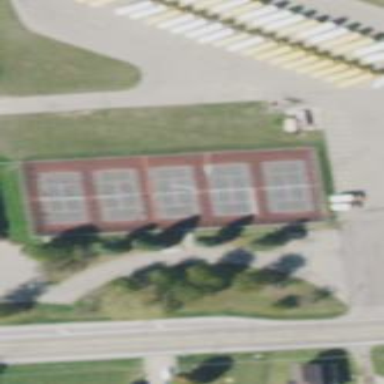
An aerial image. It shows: Tennis court on pitch designated for leisure land.